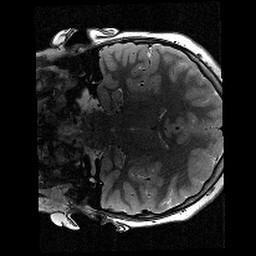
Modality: T2w
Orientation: coronal
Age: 10
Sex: male
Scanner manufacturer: siemens
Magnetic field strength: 3 T
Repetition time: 9.23 s
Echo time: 0.067 s